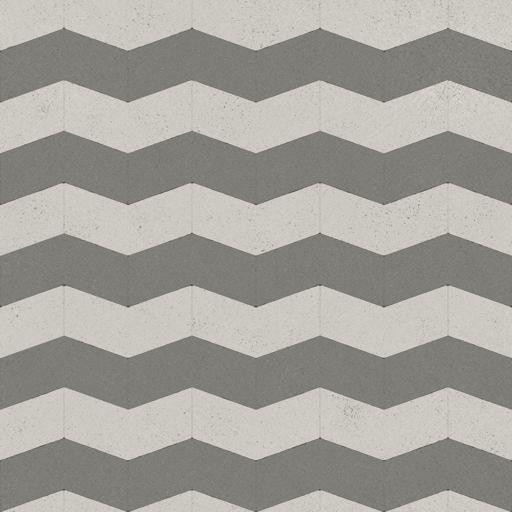
Tags: grey paving stones tiled tiles waves